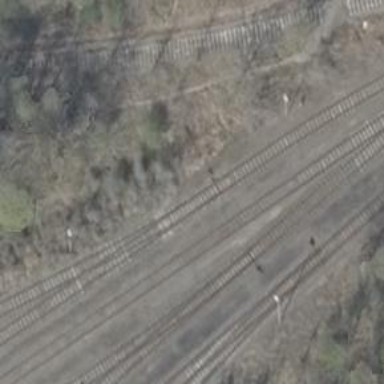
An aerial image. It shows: Railway switch.